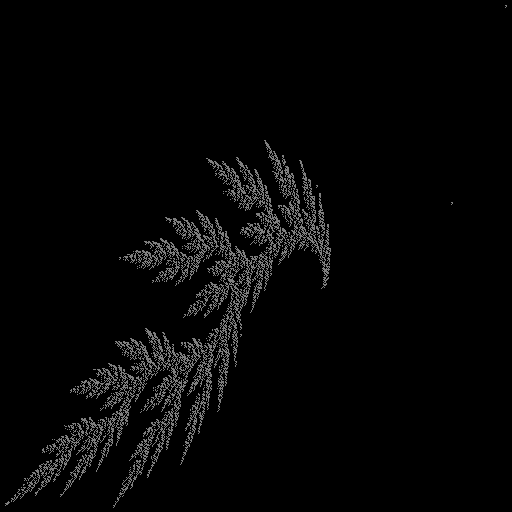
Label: cedarleaf